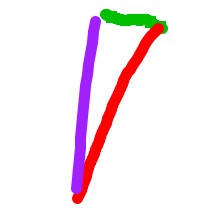
Shape: triangle